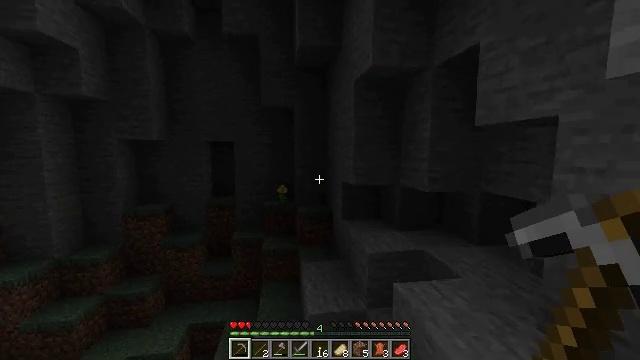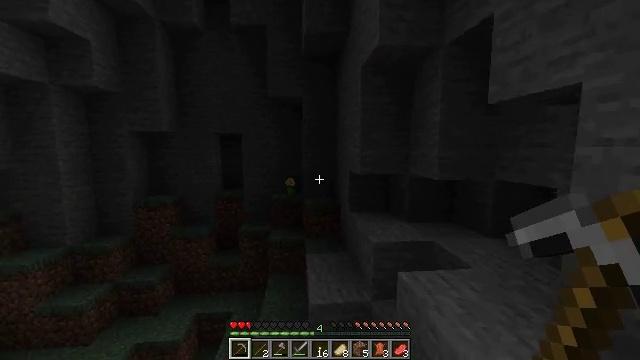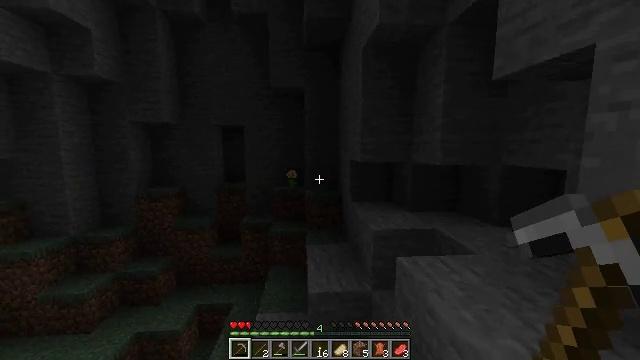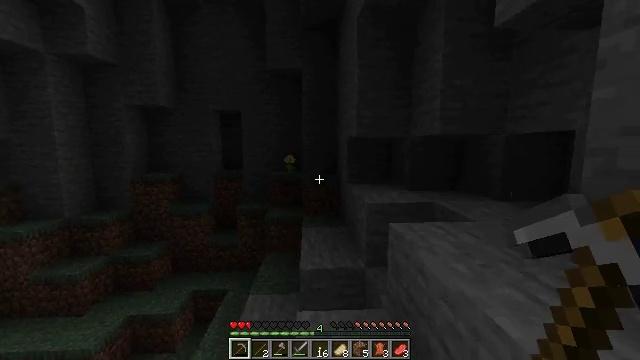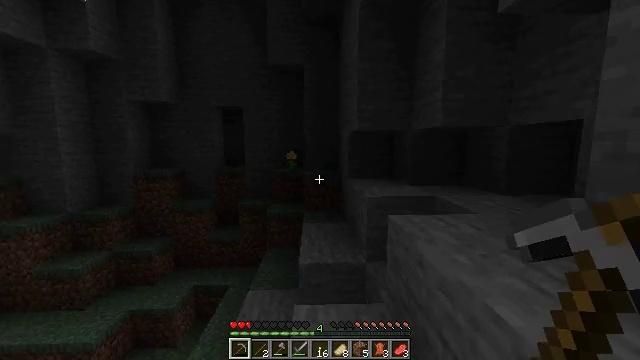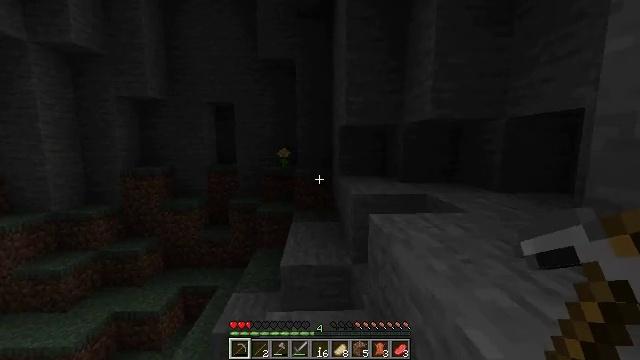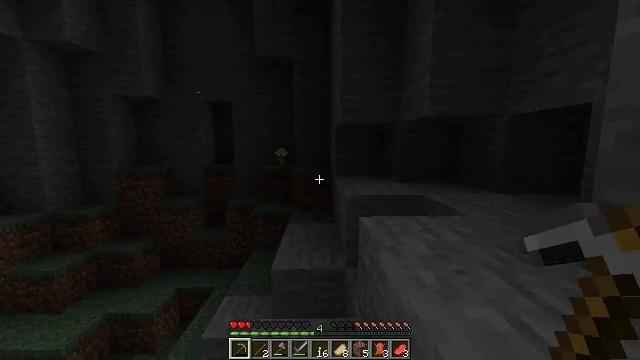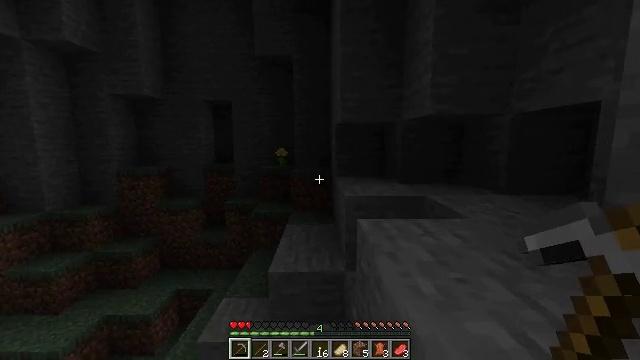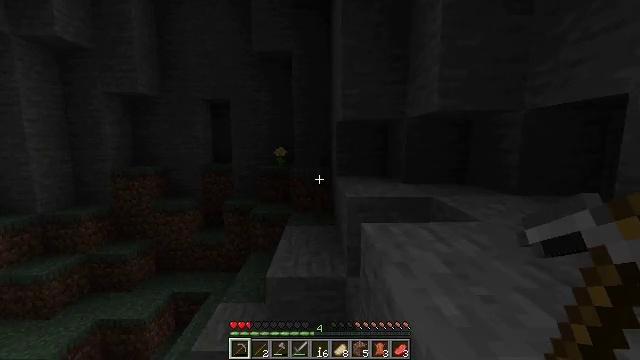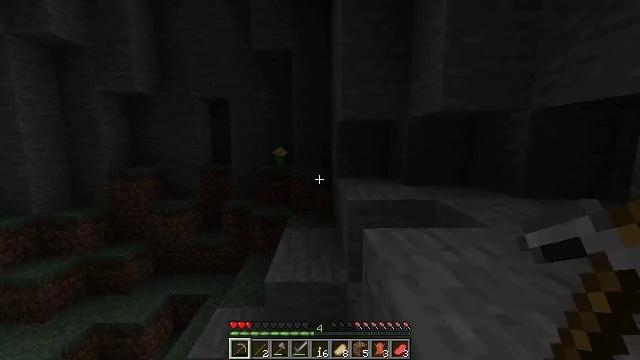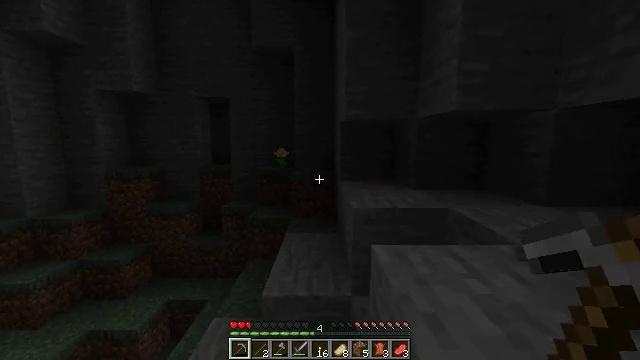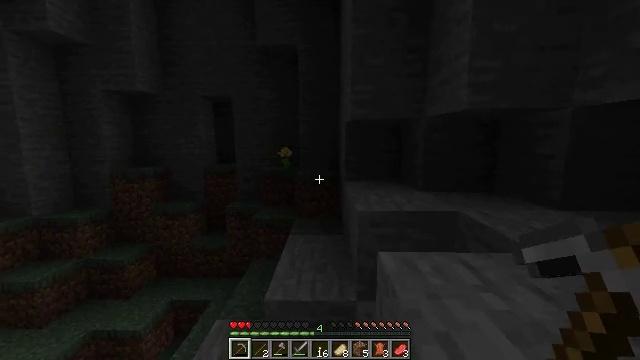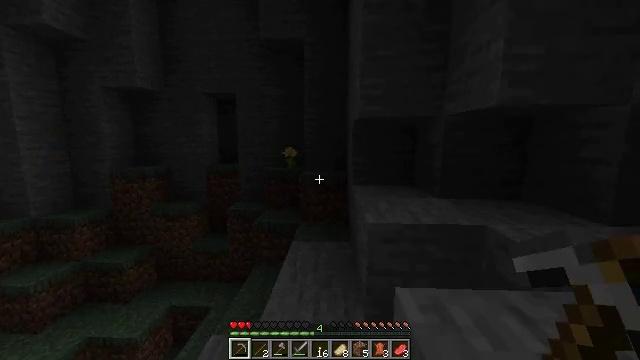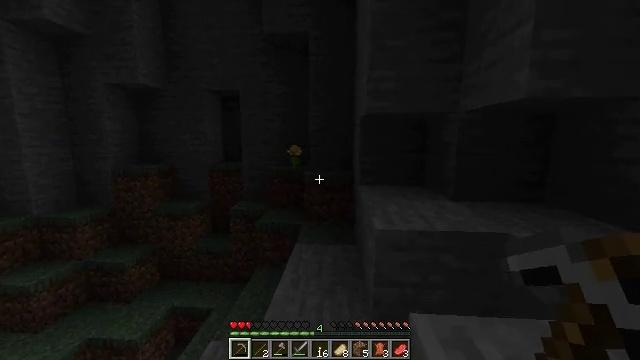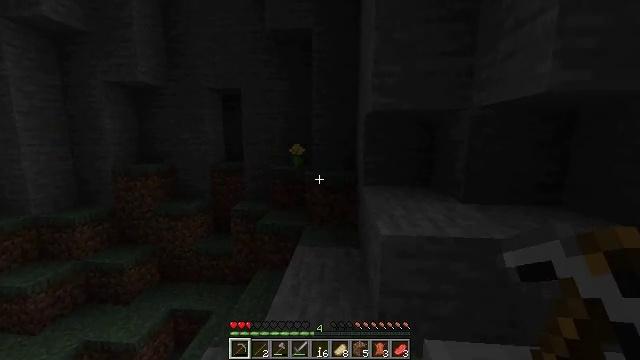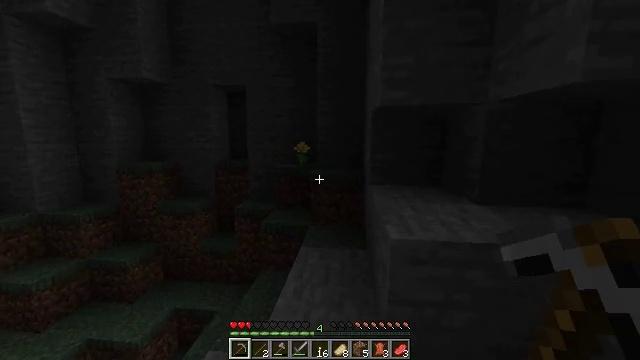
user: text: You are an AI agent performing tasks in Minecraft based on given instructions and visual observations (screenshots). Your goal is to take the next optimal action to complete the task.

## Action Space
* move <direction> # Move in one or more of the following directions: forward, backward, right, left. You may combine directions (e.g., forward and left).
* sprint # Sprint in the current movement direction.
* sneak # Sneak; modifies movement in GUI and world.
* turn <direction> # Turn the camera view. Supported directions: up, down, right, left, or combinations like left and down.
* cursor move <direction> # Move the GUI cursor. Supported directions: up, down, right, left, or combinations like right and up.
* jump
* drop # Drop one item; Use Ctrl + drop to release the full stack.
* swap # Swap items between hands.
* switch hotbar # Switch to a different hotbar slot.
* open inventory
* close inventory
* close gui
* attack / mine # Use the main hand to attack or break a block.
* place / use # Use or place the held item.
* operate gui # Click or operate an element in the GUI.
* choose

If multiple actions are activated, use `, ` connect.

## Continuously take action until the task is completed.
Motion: motion action
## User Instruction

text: Mine the dandelion from the ground.
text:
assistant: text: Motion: move forward and move right, turn left
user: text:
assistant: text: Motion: move forward and move right, turn left
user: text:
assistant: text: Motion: move forward and move right, turn left
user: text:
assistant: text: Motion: move forward and move right
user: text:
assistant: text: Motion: move forward and move right
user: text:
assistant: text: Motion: move forward and move right
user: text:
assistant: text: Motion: move forward and move right
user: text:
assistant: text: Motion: move forward and move right
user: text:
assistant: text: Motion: move forward and move right
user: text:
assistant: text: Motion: move forward and move right
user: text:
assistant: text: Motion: move forward, turn left
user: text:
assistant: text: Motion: move forward, turn left
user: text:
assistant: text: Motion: move forward, turn left
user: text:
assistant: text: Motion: move forward
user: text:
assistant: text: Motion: move forward, turn left
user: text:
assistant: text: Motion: move forward, turn left, jump
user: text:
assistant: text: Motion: move forward, turn left, jump
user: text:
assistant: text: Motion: move forward, jump
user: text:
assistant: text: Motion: move forward, jump
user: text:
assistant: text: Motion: move forward, jump
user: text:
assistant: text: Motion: move forward
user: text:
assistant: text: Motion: move forward
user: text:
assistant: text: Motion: move forward, turn left
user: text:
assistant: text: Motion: move forward, turn left and down
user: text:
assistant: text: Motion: move forward, turn left and down
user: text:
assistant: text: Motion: move forward
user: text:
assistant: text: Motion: move forward
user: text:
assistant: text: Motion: move forward
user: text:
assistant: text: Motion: move forward
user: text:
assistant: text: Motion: move forward